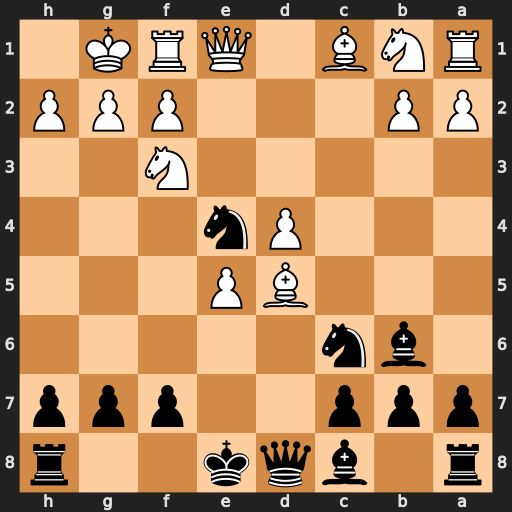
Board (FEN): r1bqk2r/ppp2ppp/1bn5/3BP3/3Pn3/5N2/PP3PPP/RNB1QRK1
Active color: b
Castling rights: kq
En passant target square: -
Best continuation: Qxd5 Nc3 Nxc3